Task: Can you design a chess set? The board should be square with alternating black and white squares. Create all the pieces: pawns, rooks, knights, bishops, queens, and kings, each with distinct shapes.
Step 4256:
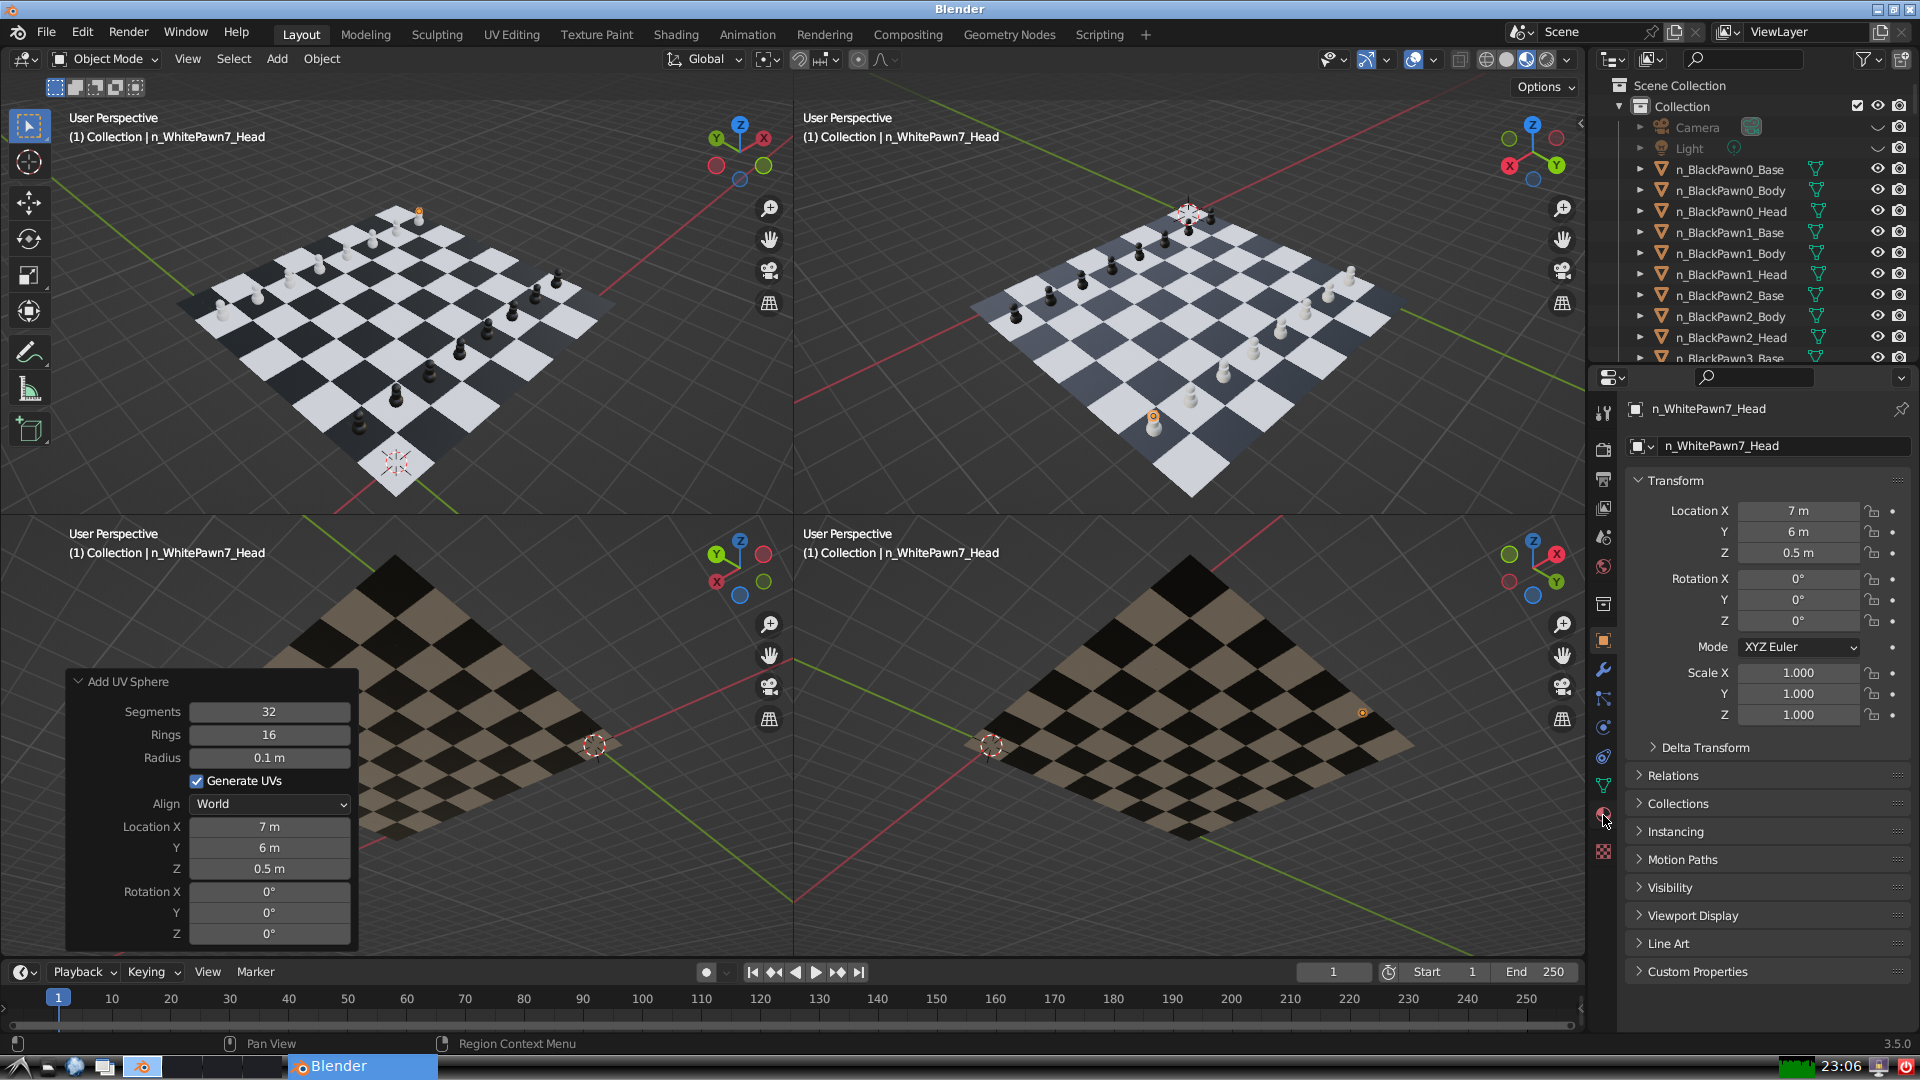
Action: click: no